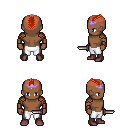
a pixel art fantasy rpg character, male body template, human, dark skin, leather shoulder armor, white pants, red short mohawk hairstyle, purple tiara, leather bracers, maroon shoes, dagger, four views (front, back, left, right), 2x2 character sprite sheet, small pixel art, hard edges, no anti-aliasing